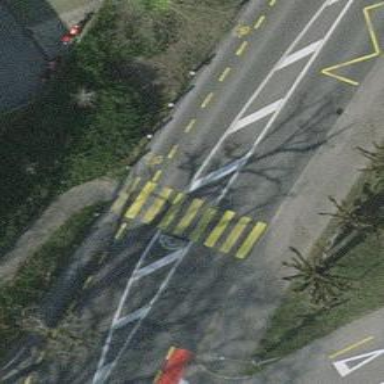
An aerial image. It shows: Marked crossing on footway with clear markings.